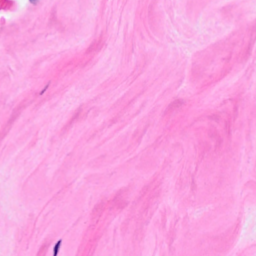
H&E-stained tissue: Breast